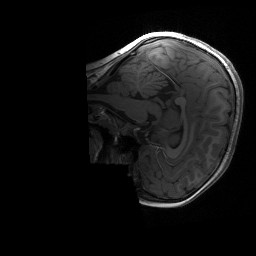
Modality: T1w
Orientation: sagittal
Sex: female
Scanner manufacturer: siemens
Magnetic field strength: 3 T
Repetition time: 1.9 s
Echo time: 0.00243 s